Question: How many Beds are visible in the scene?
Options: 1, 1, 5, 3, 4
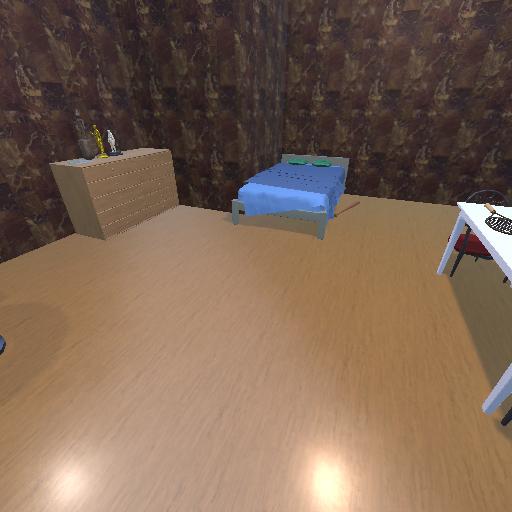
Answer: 1